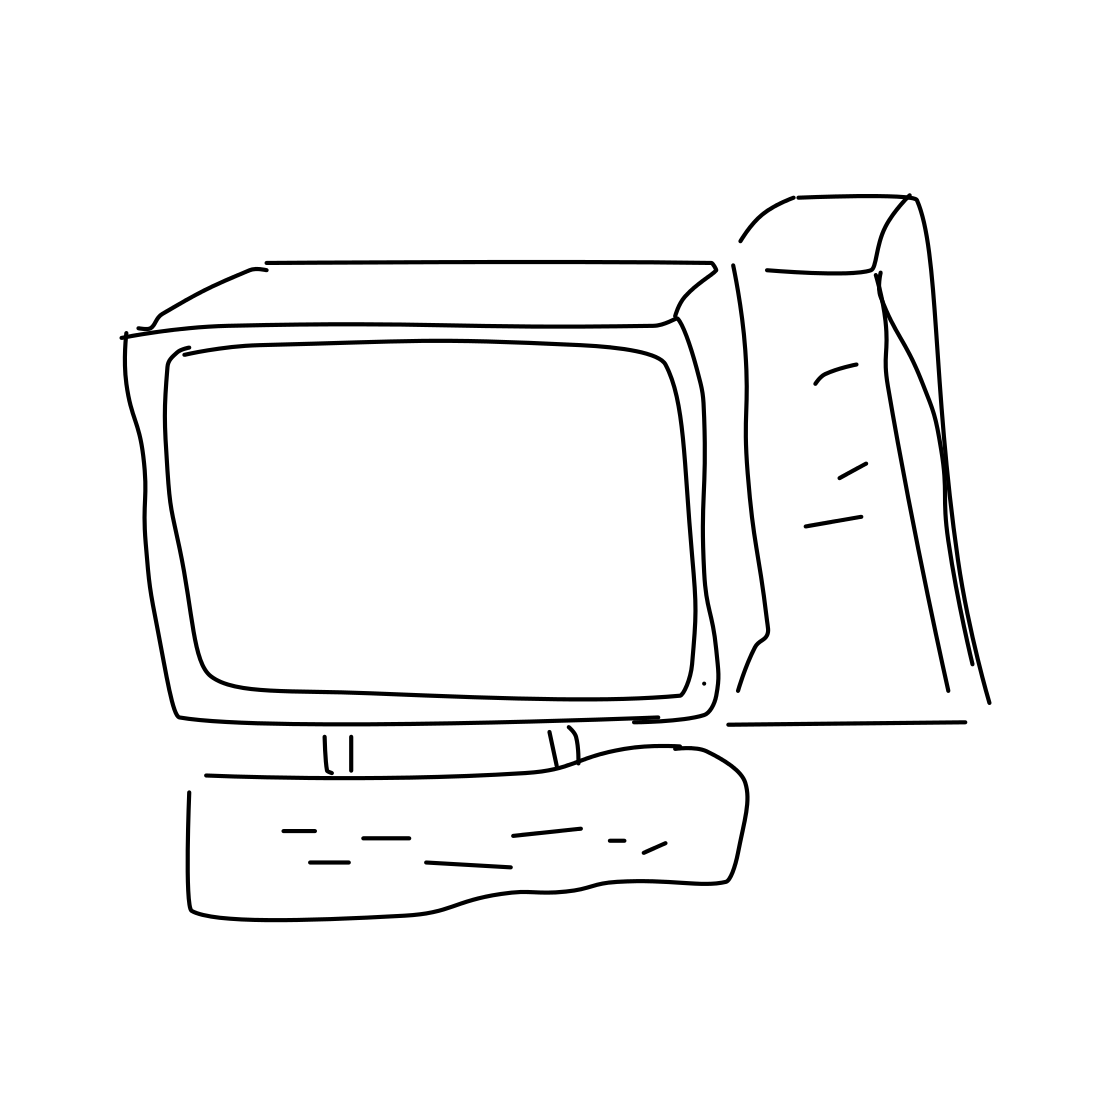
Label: computer monitor